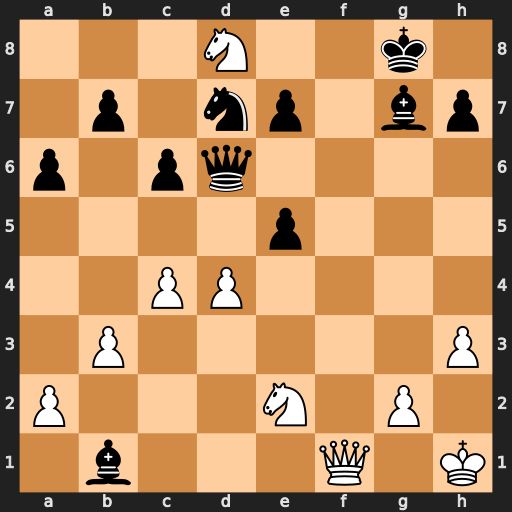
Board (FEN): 3N2k1/1p1np1bp/p1pq4/4p3/2PP4/1P5P/P3N1P1/1b3Q1K
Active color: w
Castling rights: -
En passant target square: -
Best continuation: Qf7+ Kh8 Qe8+ Nf8 Nf7+ Kg8 Nxd6